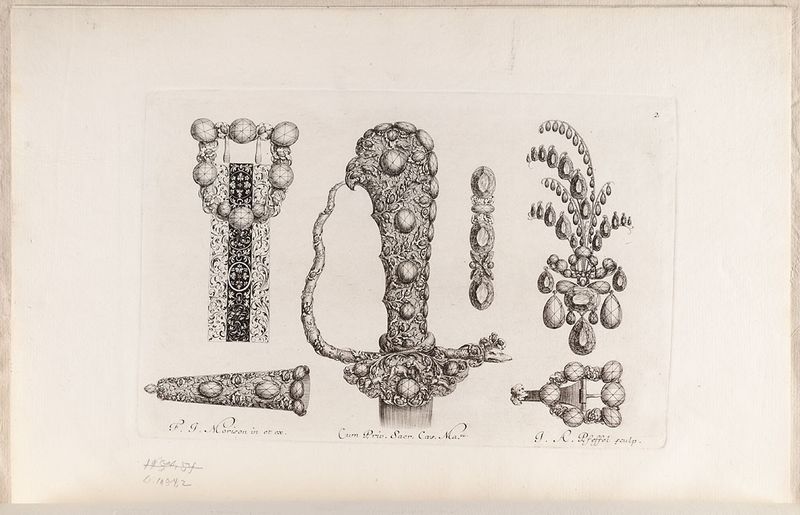
Titel: Gürtelschnalle, Schwertgriff und Brosche
Künstler: Friedrich Jakob Morisson
Standort: Hamburg
Institution: Museum für Kunst und Gewerbe Hamburg
Schlagwörter: vogel, schmuck, zeichnung, gürtel, ornament, brosche, edelsteine, perlen, papier, grafik, graphik, sword, inschrift, ornamente, fotografie, photographie, spange, schnalle, druckgraphik, druckgrafik, stich, schwert, beschriftung, entwurf, kunstgewerbe, wood, gurt, schwertgriff, kupferstich, kunsthandwerk, schliesse, arabeske, design, pencil, wasserzeichen, rankenwerk, rankenornament, schwertknauf, juwelen, reproduktionen, industriedesign, jewels, handle, druckerzeugnisse, ornamentstich, vorlageblätter, schwarzornament